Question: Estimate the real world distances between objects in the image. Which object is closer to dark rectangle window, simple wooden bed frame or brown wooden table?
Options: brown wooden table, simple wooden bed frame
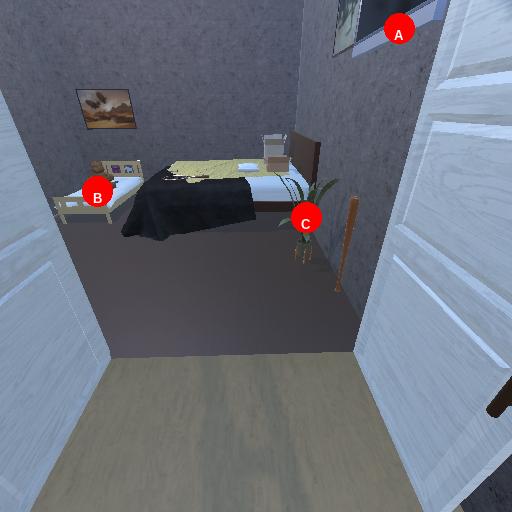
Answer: brown wooden table